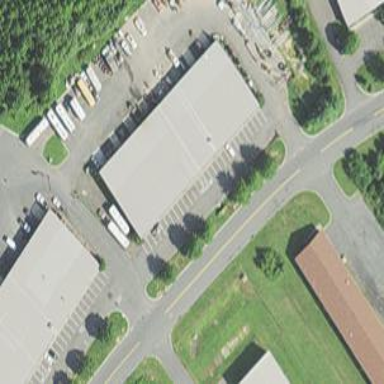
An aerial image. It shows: Office related to transportation.